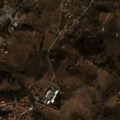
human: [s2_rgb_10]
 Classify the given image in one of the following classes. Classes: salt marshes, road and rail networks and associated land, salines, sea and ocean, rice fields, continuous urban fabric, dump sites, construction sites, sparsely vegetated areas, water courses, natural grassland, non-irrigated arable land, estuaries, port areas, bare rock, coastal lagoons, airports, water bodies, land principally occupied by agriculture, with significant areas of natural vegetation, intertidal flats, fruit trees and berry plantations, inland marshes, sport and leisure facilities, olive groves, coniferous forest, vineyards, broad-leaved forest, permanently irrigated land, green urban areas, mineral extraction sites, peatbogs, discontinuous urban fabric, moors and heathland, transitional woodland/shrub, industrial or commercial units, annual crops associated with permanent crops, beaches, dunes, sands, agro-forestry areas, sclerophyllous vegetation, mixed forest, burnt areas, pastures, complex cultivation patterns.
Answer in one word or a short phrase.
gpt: continuous urban fabric, non-irrigated arable land, pastures, complex cultivation patterns, agro-forestry areas